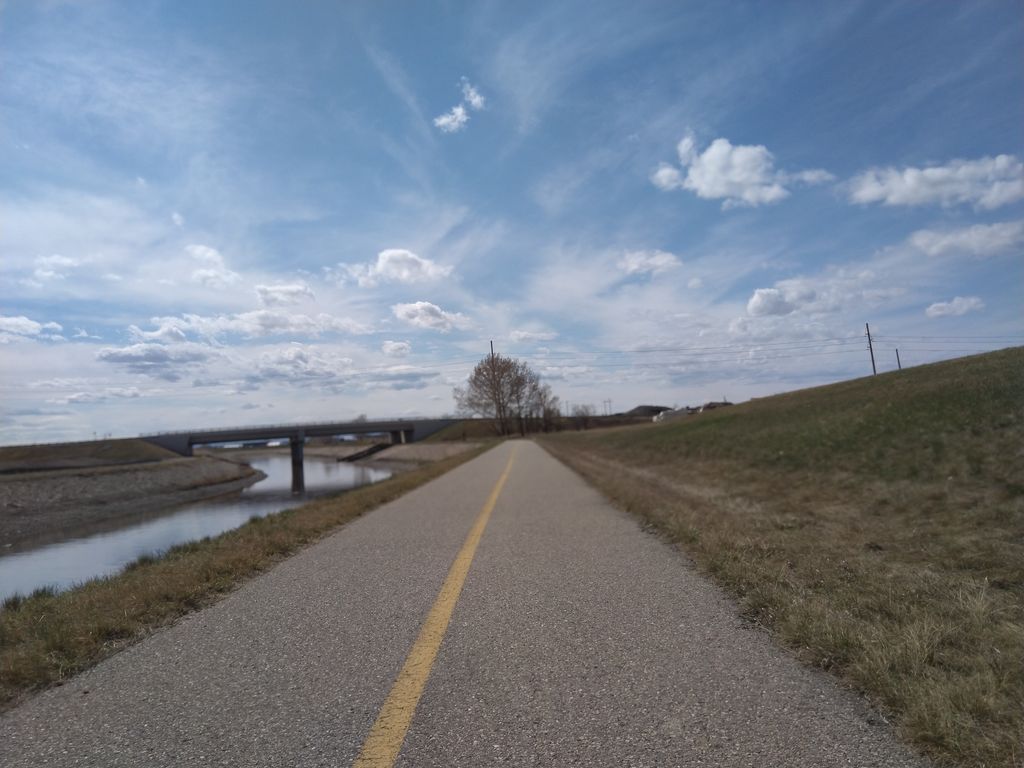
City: calgary